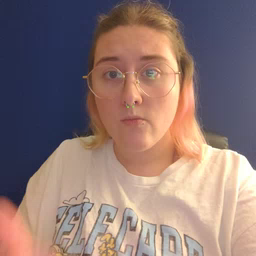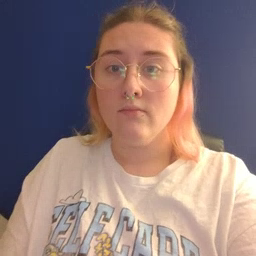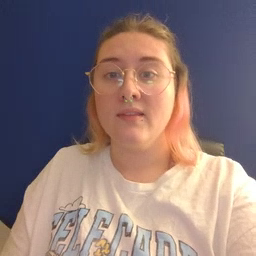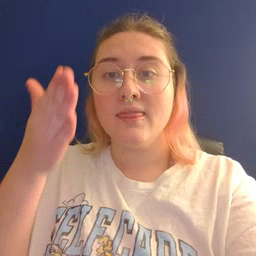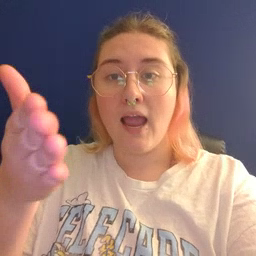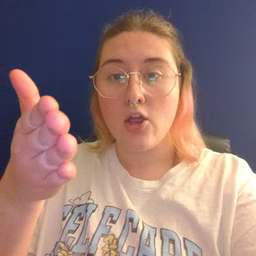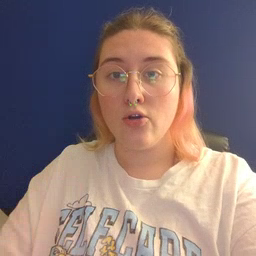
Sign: there